Question: I have a shiny 'QComboBox' that has three (3) items to select. Here's the code to create the ComboBox:
'''
class TabComboBox(QComboBox):
def __init__(self, parent=None):
super().__init__(parent)
# Populate combobox
self.addItems(['Dog', 'Cat', 'Bird'])
'''
Here's the screenshot of the ComboBox

I want to confirm my selection using the 'Tab' key aside from using the 'Enter' key. So when I use the arrow keys or
point my mouse in and press 'Tab', the ComboBox should display . But nothing happens when I pressed the 'Tab'
key. Only the 'Enter' key enables me to select an item. I also want to use the 'Tab' key. How can I do that?
Any help will be appreciated :)
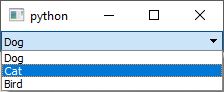
Answer: A possible solution is to filter the 'QEvent::ShortcutOverride' event when the TAB key is pressed, and perform the logic of changing the index and hiding the popup.
'''
class TabComboBox(QComboBox):
def __init__(self, *args, **kwargs):
QComboBox.__init__(self, *args, **kwargs)
# Populate combobox
self.addItems(['Dog', 'Cat', 'Bird'])
self.view().installEventFilter(self)
def eventFilter(self, obj, event):
if event.type() == QEvent.ShortcutOverride:
if event.key() == Qt.Key_Tab:
self.hidePopup()
self.setCurrentIndex(self.view().currentIndex().row())
return True
return QComboBox.eventFilter(self, obj, event)
if __name__ == "__main__":
app =QApplication(sys.argv)
myapp = QWidget()
myapp.setLayout(QVBoxLayout())
myapp.layout().addWidget(TabComboBox())
myapp.layout().addWidget(QTextEdit())
myapp.show()
sys.exit(app.exec_())
'''